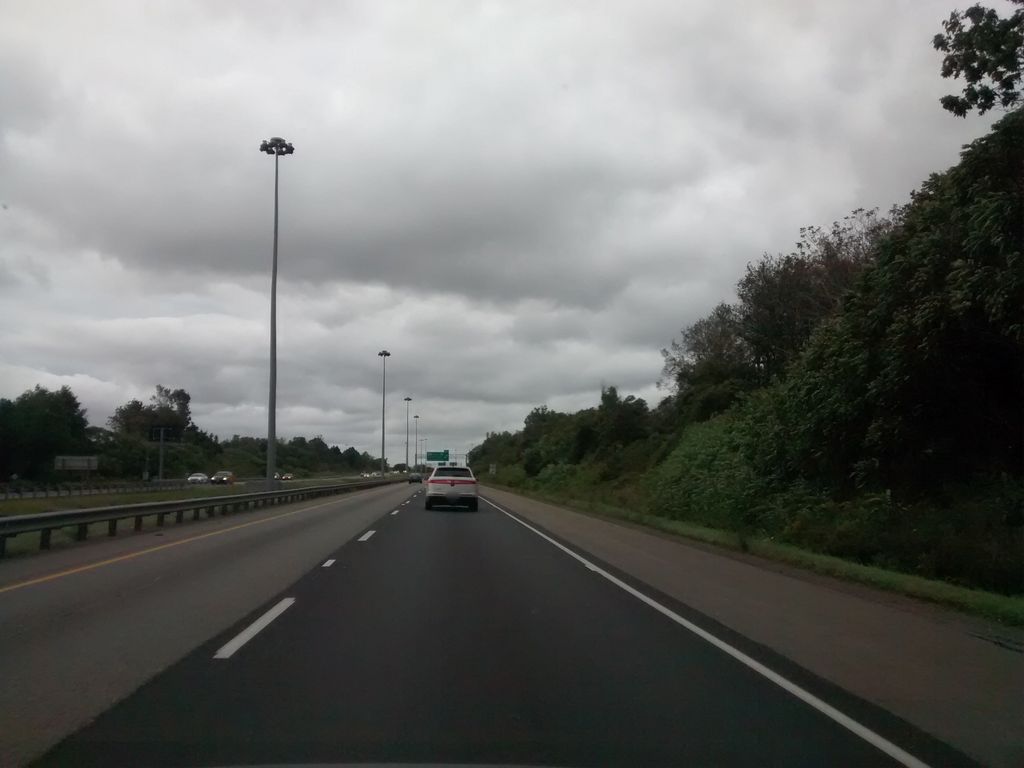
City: hamilton